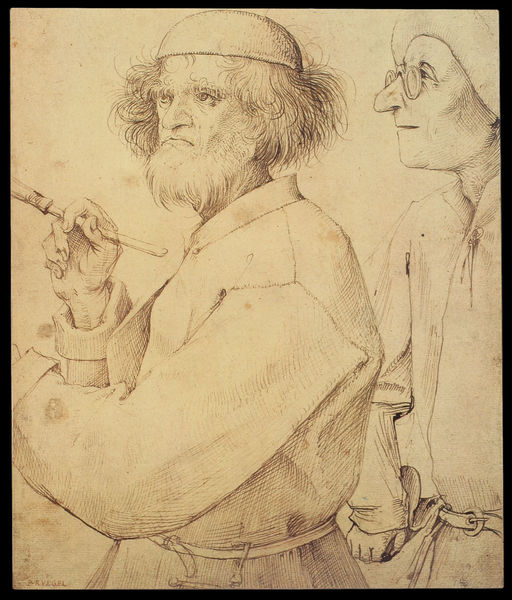
Titel: Künstler und Kenner
Künstler: Pieter d. Ä. Brueghel
Institution: Wien, Albertina
Schlagwörter: hand, mann, hut, mund, männer, nase, profil, zeichnung, gürtel, bart, kappe, augen, haare, mantel, augenbrauen, locken, renaissance, zwei, grimmig, maler, schnalle, tusche, radierung, künstler, brille, selbstbildnis, wirr, kittel, pinsel, kneifer, dürer, zeichner, monokel, bruegel, binokel, batr, vegel